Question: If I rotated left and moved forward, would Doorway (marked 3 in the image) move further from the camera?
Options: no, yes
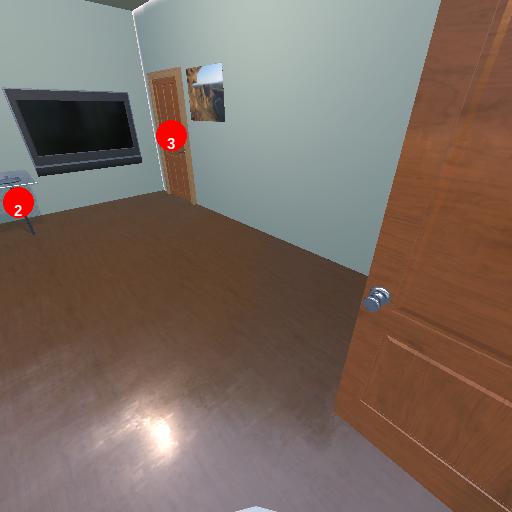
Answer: no